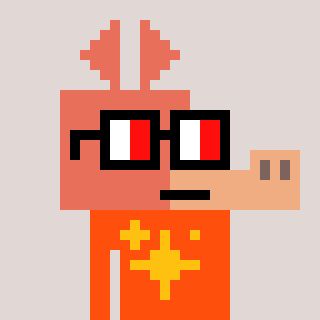
a pixel art character with square glasses with black frames and red eyes, a aardvark-shaped head and a orange-colored body on a warm background